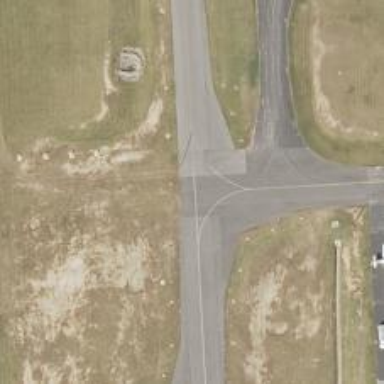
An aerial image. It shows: Image of taxiway at airport.